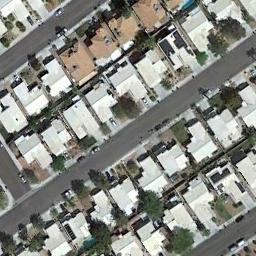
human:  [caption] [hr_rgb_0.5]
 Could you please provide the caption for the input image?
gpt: There are many roads and neatly arranged houses and trees and many vehicles in densely populated areas .

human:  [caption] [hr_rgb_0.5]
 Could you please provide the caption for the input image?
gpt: The residential area is very green .

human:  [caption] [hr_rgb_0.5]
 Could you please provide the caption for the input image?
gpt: A dense residential area has lots of houses of the same style while some roads go through the residential area .

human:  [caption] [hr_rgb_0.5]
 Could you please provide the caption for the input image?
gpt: The dense residential is next to the road with some cars .

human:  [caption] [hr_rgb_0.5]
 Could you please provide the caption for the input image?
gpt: There are many white buildings arranged neatly on dense residential area .